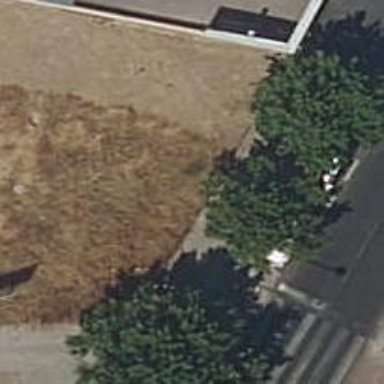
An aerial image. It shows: Sidewalk along the footway.